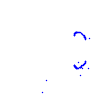
Particle: proton